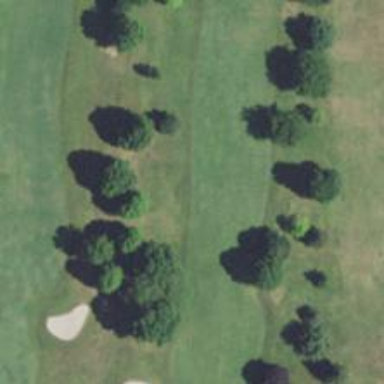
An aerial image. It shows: View of golf hole.